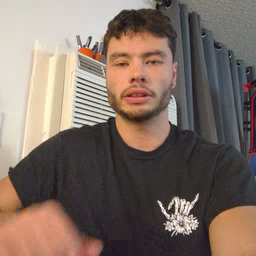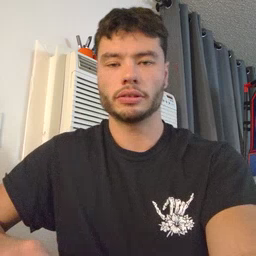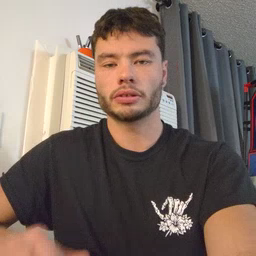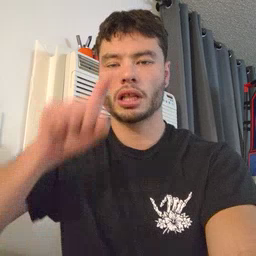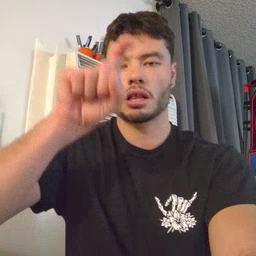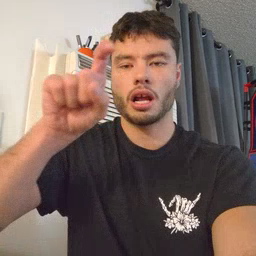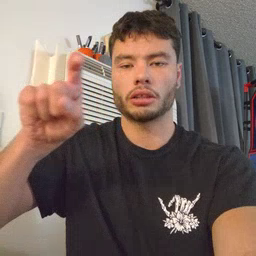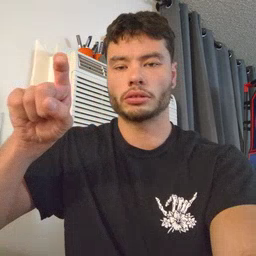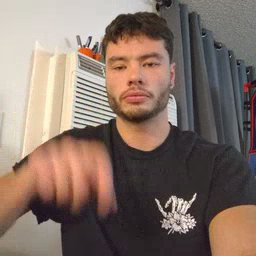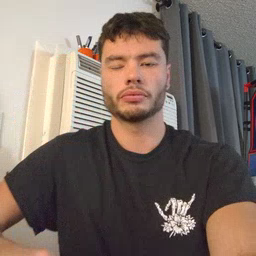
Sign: closet